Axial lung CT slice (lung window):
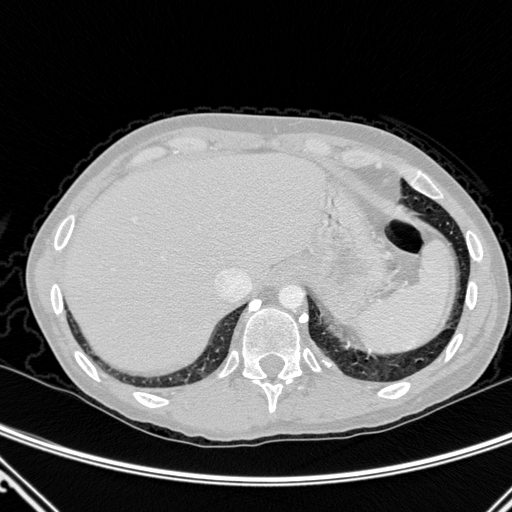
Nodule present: no